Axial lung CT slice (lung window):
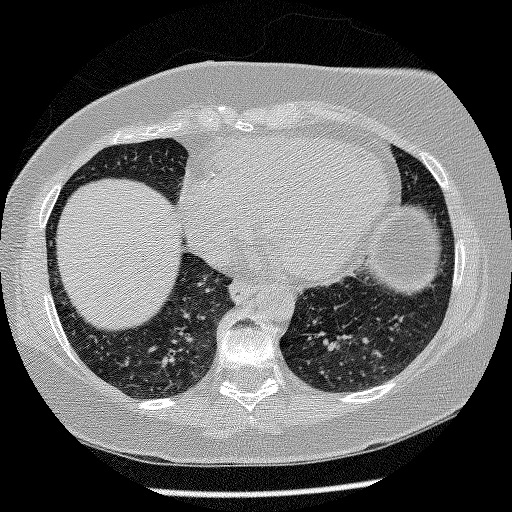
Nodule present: no